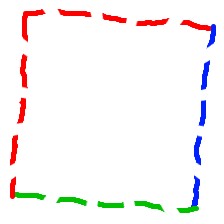
Shape: square